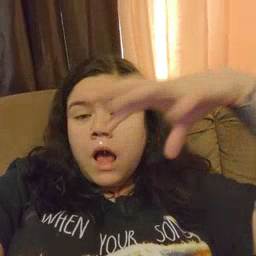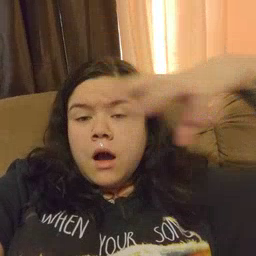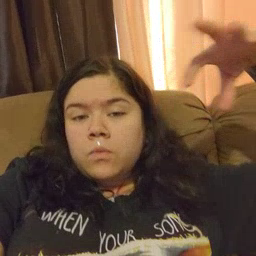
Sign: cloud